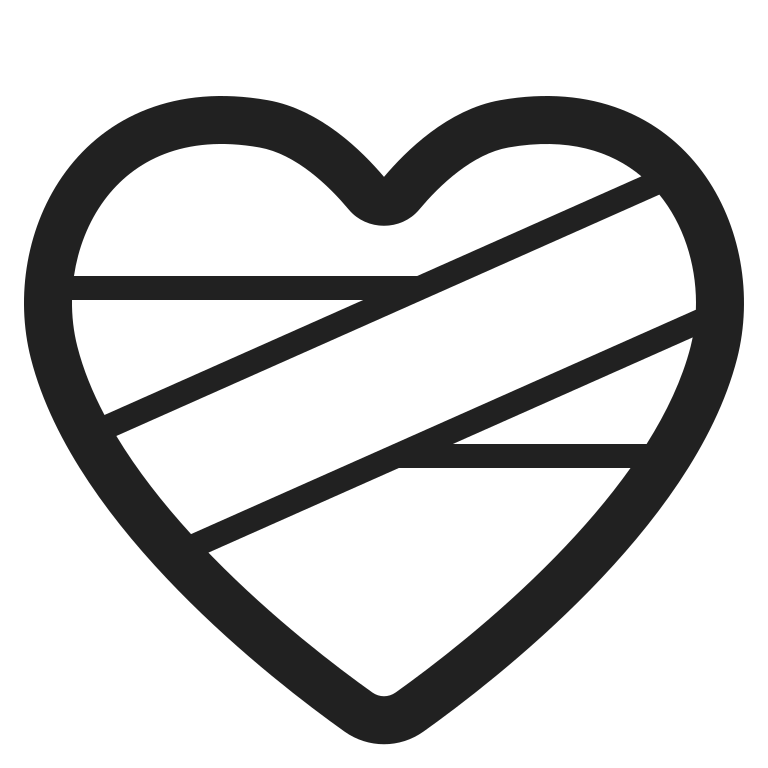
mending heart high contrast